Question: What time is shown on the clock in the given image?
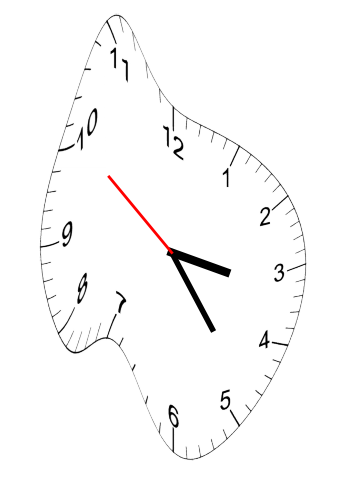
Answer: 03:23:51